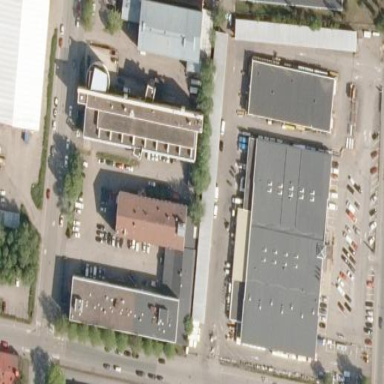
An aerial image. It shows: Office building.